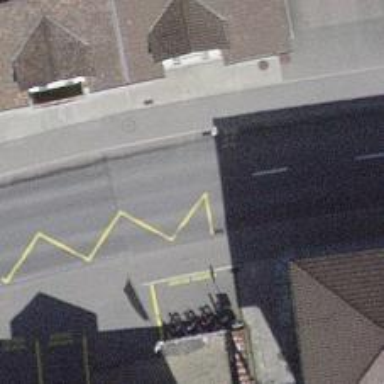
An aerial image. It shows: Bus stop with designated stop position for public transport.